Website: bh-photo
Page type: receipt
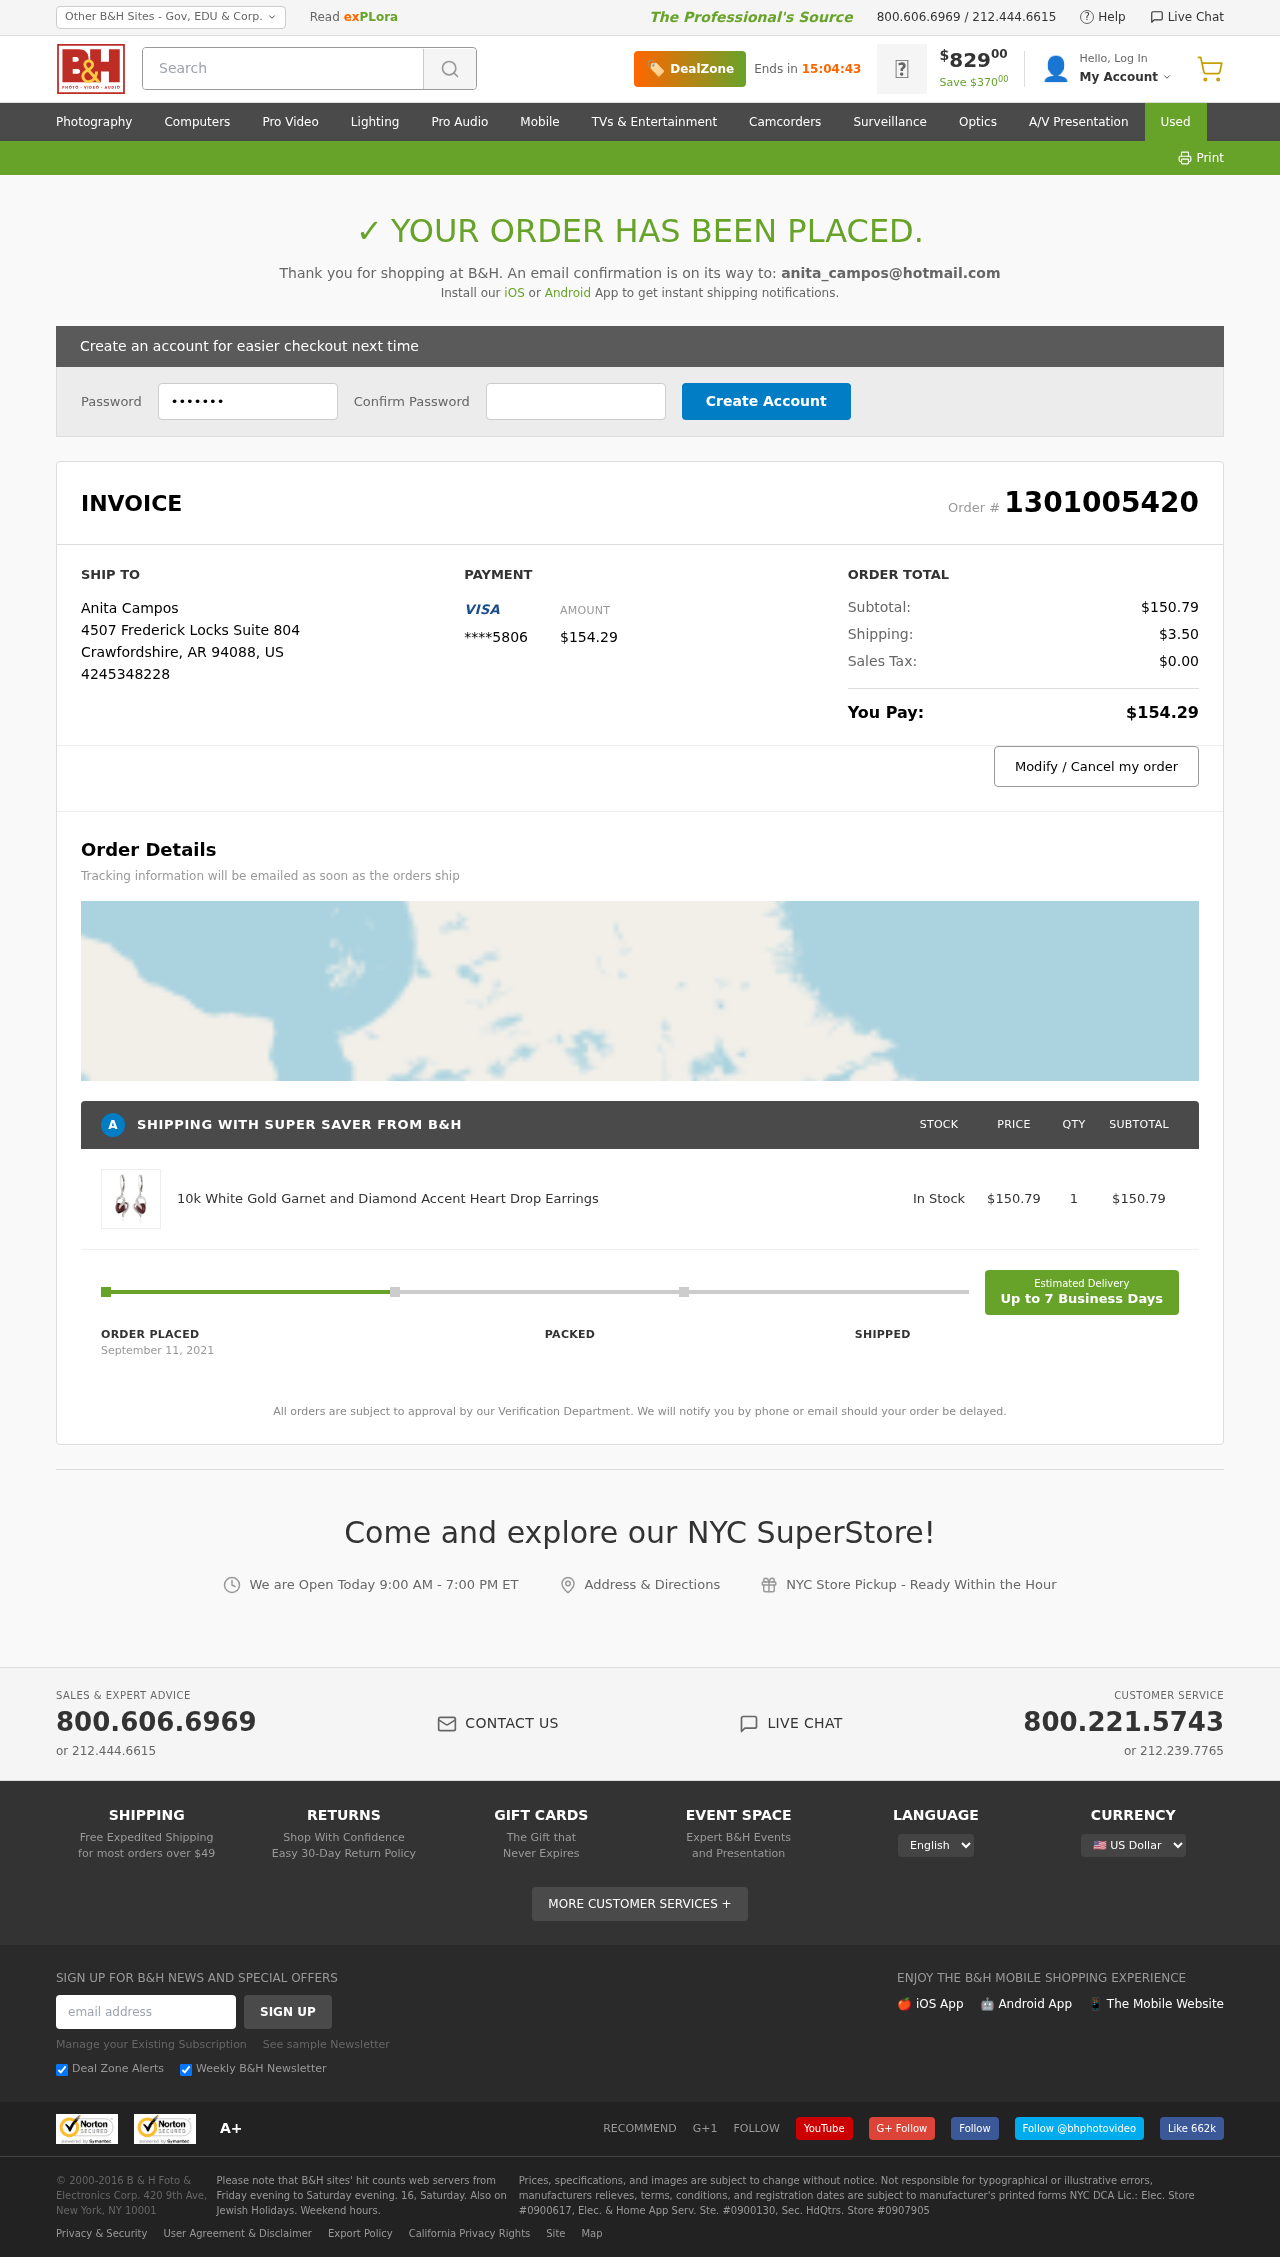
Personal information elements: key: PII_CARD_LAST4
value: ****5806
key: PII_CITY
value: Crawfordshire
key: PII_COUNTRY_CODE
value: US
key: PII_EMAIL
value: anita_campos@hotmail.com
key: PII_FULLNAME
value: Anita Campos
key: PII_PHONE
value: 4245348228
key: PII_POSTCODE
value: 94088
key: PII_STATE_ABBR
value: AR
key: PII_STREET
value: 4507 Frederick Locks Suite 804
Product elements: key: PRODUCT1_NAME
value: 10k White Gold Garnet and Diamond Accent Heart Drop Earrings
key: PRODUCT1_PRICE
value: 150.79
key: PRODUCT1_QUANTITY
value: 1
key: PRODUCT1_SUBTOTAL
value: $150.79
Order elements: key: ORDER_ID
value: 1301005420
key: ORDER_TOTAL
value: $154.29
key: ORDER_SUBTOTAL
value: $150.79
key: ORDER_SHIPPING_COST
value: $3.50
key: ORDER_TAX
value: $0.00
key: ORDER_DATE
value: September 11, 2021
Search elements: key: HEADER_SEARCH
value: Search